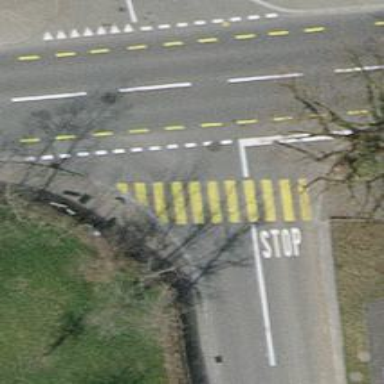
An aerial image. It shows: Footway with marked crossing. The surface is asphalt.